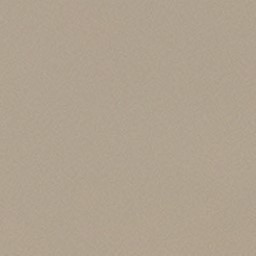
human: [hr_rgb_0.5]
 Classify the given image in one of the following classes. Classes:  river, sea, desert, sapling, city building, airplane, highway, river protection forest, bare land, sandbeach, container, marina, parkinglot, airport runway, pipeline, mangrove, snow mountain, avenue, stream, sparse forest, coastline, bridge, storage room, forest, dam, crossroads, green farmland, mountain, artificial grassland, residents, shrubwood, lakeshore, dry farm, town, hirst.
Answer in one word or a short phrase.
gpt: desert